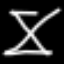
Label: hourglass